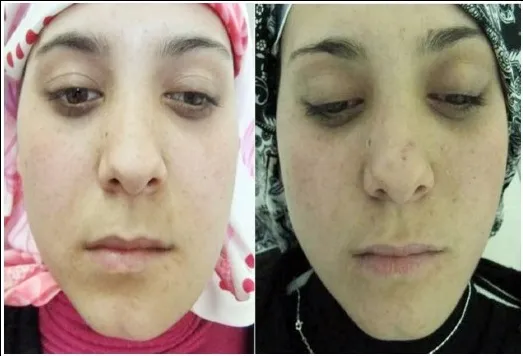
Extraoral photograph; comparison before and after surgery.
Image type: medical_photograph (oral_photograph)